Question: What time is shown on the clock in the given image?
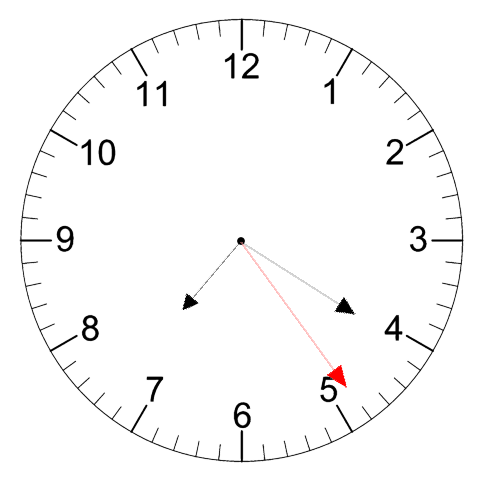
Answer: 07:20:24